Question: I have a black and white image like this (color overlays are mine, and can be removed):

I need to figure out the edge of the hand shown, how can I do that?
My current algorithm:
'''
List<Point> edgePoints = new List<Point>();
for (int x = 0; x < largest.Rectangle.Width && edgePoints.Count == 0; x++) {
//top
for (int y = 0; y < largest.Rectangle.Height - 3 && edgePoints.Count == 0; y++) {
if (colorGrid[x, y].ToArgb() == Color.White.ToArgb() &&
colorGrid[x, y + 1].ToArgb() == Color.White.ToArgb() &&
colorGrid[x, y + 2].ToArgb() == Color.White.ToArgb() &&
colorGrid[x, y + 3].ToArgb() == Color.White.ToArgb()
) {
edgePoints.Add(new Point(x, y));
//g.DrawLine(new System.Drawing.Pen(Color.Orange), new Point(largest.Rectangle.X + x, largest.Rectangle.Y + y), new Point(largest.Rectangle.X + x, largest.Rectangle.Y + y + 3));
break;
}
}
//bottom
for (int y = largest.Rectangle.Height - 1; y > 3 && edgePoints.Count == 0; y++) {
if (colorGrid[x, y].ToArgb() == Color.White.ToArgb() &&
colorGrid[x, y - 1].ToArgb() == Color.White.ToArgb() &&
colorGrid[x, y - 2].ToArgb() == Color.White.ToArgb() &&
colorGrid[x, y - 3].ToArgb() == Color.White.ToArgb()
) {
edgePoints.Add(new Point(x, y));
//g.DrawLine(new System.Drawing.Pen(Color.Orange), new Point(largest.Rectangle.X + x, largest.Rectangle.Y + y), new Point(largest.Rectangle.X + x, largest.Rectangle.Y + y + 3));
break;
}
}
}
'''
Results in a fairly well defined outline, but if the and curves in anywhere, that edge is not detected. I.E., if I held my hand sideways, I'd get the edge of the top finger and bottom finger, but that's it.
What can I do to correct this and get a real edge?
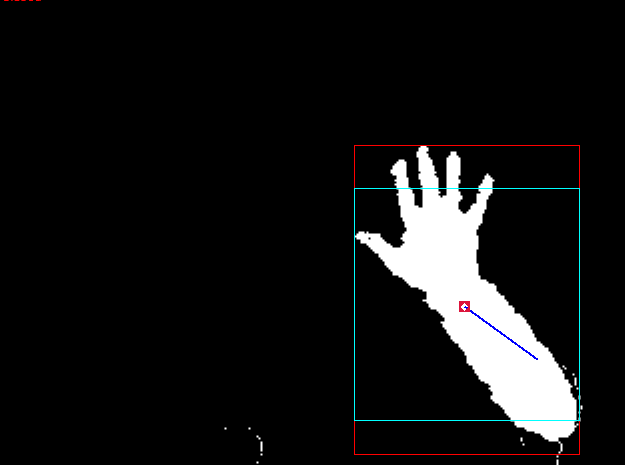
Answer: Have a look on projects like this: <URL> that will help you a lot and you dont have to reinvent the wheel!